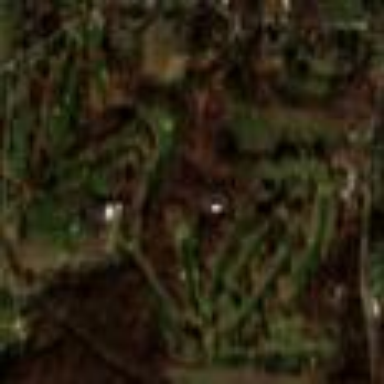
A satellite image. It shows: Golf course surrounded by greenery.